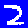
Digit: 2